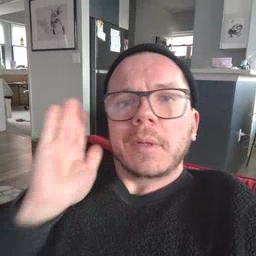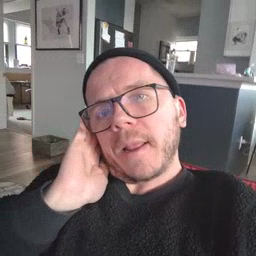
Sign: nap